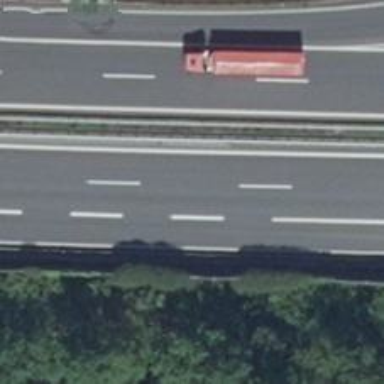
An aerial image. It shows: Motorway with concrete surface.